Question: I have just copied <URL>, and my dialog is very narrow. Why?

My code.
The dialog.
'''
package com.redplanet;
import android.os.Bundle;
import android.support.v4.app.DialogFragment;
import android.view.KeyEvent;
import android.view.LayoutInflater;
import android.view.View;
import android.view.ViewGroup;
import android.view.WindowManager.LayoutParams;
import android.view.inputmethod.EditorInfo;
import android.widget.EditText;
import android.widget.TextView;
import android.widget.TextView.OnEditorActionListener;
public class EditNameDialog extends DialogFragment implements OnEditorActionListener {
public interface EditNameDialogListener {
void onFinishEditDialog(String inputText);
}
private EditText mEditText;
public EditNameDialog() {
// Empty constructor required for DialogFragment
}
@Override
public View onCreateView(LayoutInflater inflater, ViewGroup container,
Bundle savedInstanceState) {
View view = inflater.inflate(R.layout.fragment_edit_name, container);
mEditText = (EditText) view.findViewById(R.id.txt_your_name);
getDialog().setTitle("Hello");
// Show soft keyboard automatically
mEditText.requestFocus();
getDialog().getWindow().setSoftInputMode(
LayoutParams.SOFT_INPUT_STATE_VISIBLE);
mEditText.setOnEditorActionListener(this);
return view;
}
@Override
public boolean onEditorAction(TextView v, int actionId, KeyEvent event) {
if (EditorInfo.IME_ACTION_DONE == actionId) {
// Return input text to activity
EditNameDialogListener activity = (EditNameDialogListener) getActivity();
activity.onFinishEditDialog(mEditText.getText().toString());
this.dismiss();
return true;
}
return false;
}
}
'''
The activity.
'''
package com.redplanet;
import android.os.Bundle;
import android.support.v4.app.FragmentActivity;
import android.support.v4.app.FragmentManager;
import android.view.Menu;
import android.widget.Toast;
import com.redplanet.EditNameDialog.EditNameDialogListener;
public class FragmentDialogDemo extends FragmentActivity implements EditNameDialogListener {
@Override
public void onCreate(Bundle savedInstanceState) {
super.onCreate(savedInstanceState);
setContentView(R.layout.activity_main);
showEditDialog();
}
private void showEditDialog() {
FragmentManager fm = getSupportFragmentManager();
EditNameDialog editNameDialog = new EditNameDialog();
editNameDialog.show(fm, "fragment_edit_name");
}
@Override
public void onFinishEditDialog(String inputText) {
Toast.makeText(this, "Hi, " + inputText, Toast.LENGTH_SHORT).show();
}
@Override
public boolean onCreateOptionsMenu(Menu menu) {
getMenuInflater().inflate(R.menu.activity_main, menu);
return super.onCreateOptionsMenu(menu);
}
}
'''
Activity layout file.
'''
<RelativeLayout xmlns:android="http://schemas.android.com/apk/res/android"
xmlns:tools="http://schemas.android.com/tools"
android:layout_width="match_parent"
android:layout_height="match_parent" >
<TextView
android:layout_width="wrap_content"
android:layout_height="wrap_content"
android:layout_centerHorizontal="true"
android:layout_centerVertical="true"
android:padding="@dimen/padding_medium"
android:text="@string/hello_world"
tools:context=".FragmentDialogDemo" />
</RelativeLayout>
'''
Dialog layout file.
'''
<LinearLayout xmlns:android="http://schemas.android.com/apk/res/android"
android:id="@+id/edit_name"
android:layout_width="wrap_content"
android:layout_height="wrap_content"
android:layout_gravity="center"
android:orientation="vertical" >
<TextView
android:id="@+id/lbl_your_name"
android:layout_width="wrap_content"
android:layout_height="wrap_content"
android:text="Your name" />
<EditText
android:id="@+id/txt_your_name"
android:layout_width="match_parent"
android:layout_height="wrap_content"
android:imeOptions="actionDone"
android:inputType="text" />
</LinearLayout>
'''
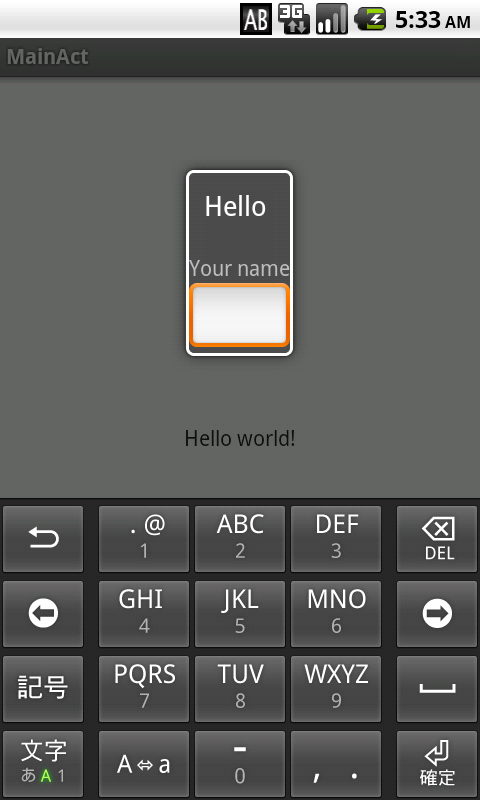
Answer: In order not to puzzle over workarounds, I'd prefer an <URL> to a 'DialogFragment'. The issue I asked about was on Android 2.3.6 and wasn't on Android 4.1.2.